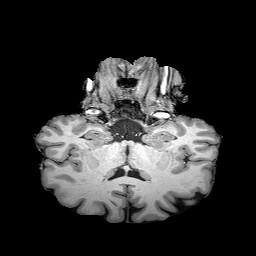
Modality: T1w
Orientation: sagittal
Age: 46
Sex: male
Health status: healthy